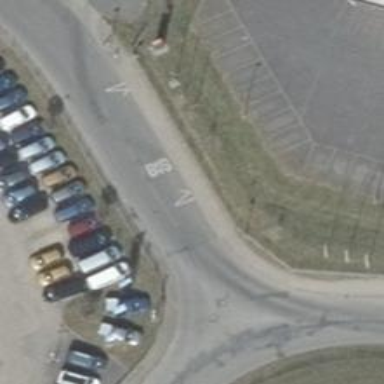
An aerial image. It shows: Uncontrolled crossing on the road.